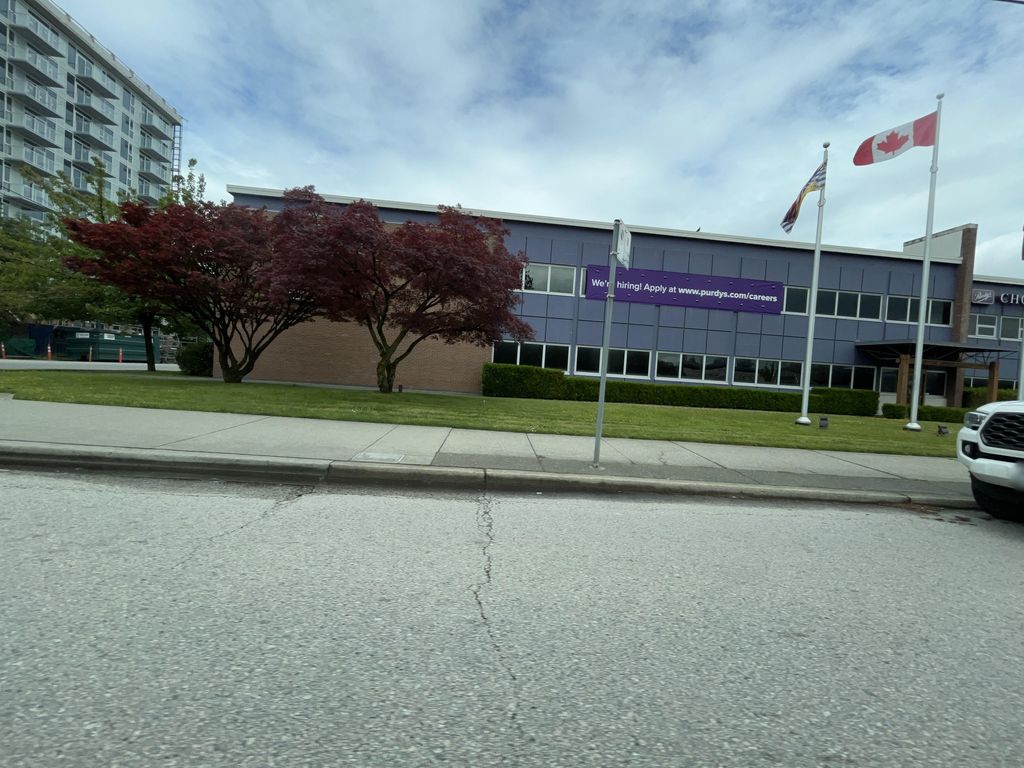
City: vancouver